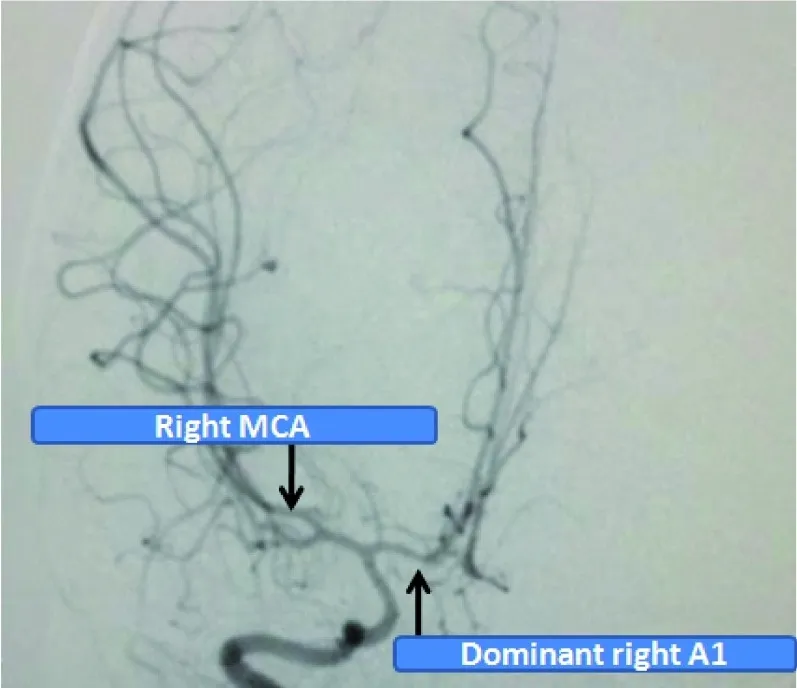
Angiography revealing both A2's supplied by the right A1.
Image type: radiology (ct)